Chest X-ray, PA view. Patient: 43 years old, sex F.
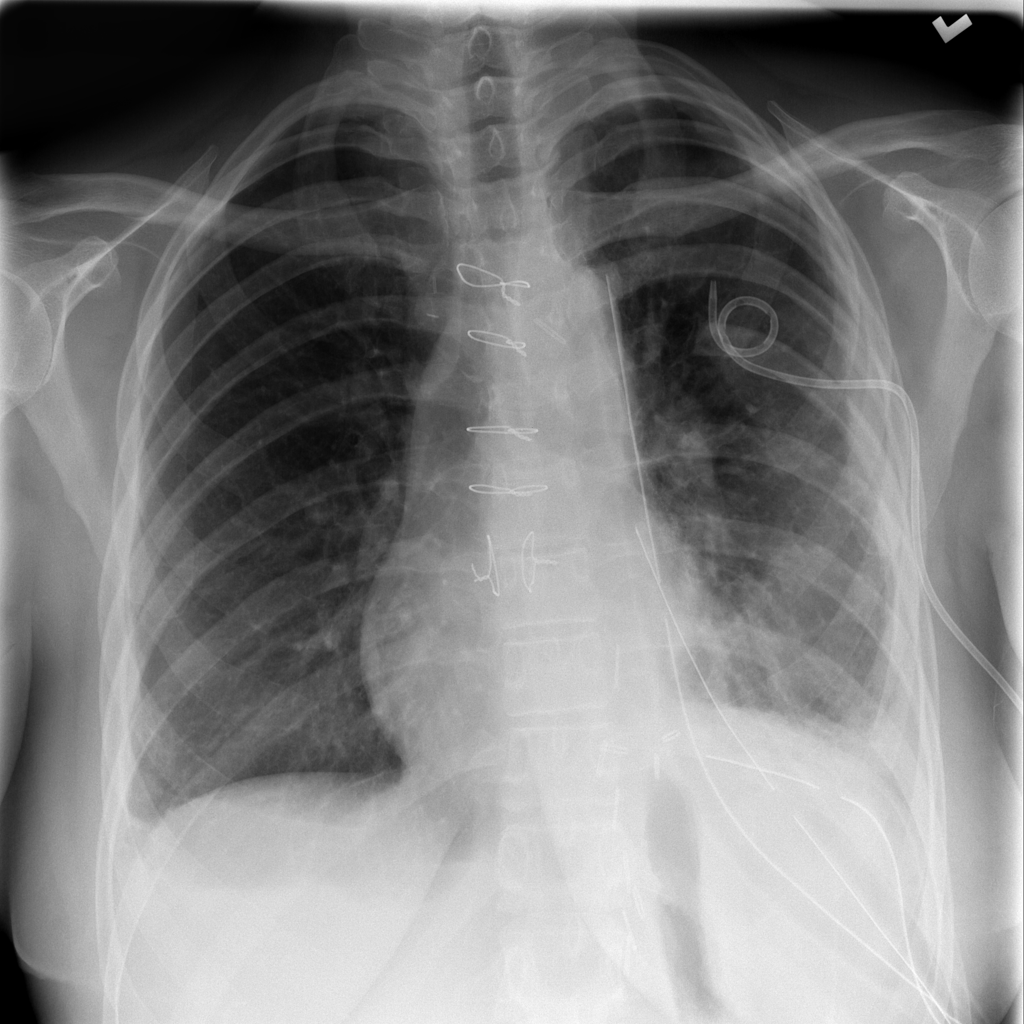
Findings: No Finding